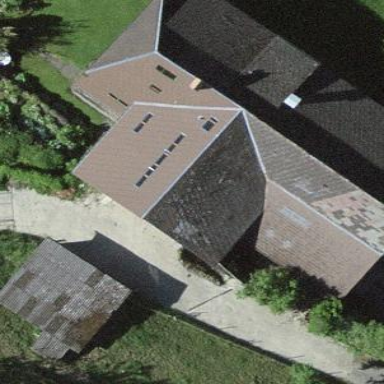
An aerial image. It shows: Farm building.